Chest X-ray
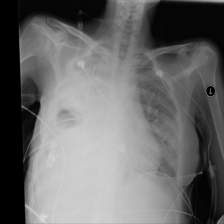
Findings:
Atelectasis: negative
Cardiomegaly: negative
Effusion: negative
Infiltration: positive
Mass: negative
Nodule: negative
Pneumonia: negative
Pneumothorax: negative
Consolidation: negative
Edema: negative
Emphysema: negative
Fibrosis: negative
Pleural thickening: negative
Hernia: negative